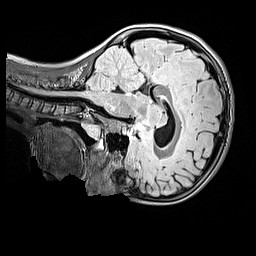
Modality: FLAIR
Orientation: sagittal
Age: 10
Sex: female
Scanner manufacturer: siemens
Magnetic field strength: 3 T
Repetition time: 5 s
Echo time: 0.388 s